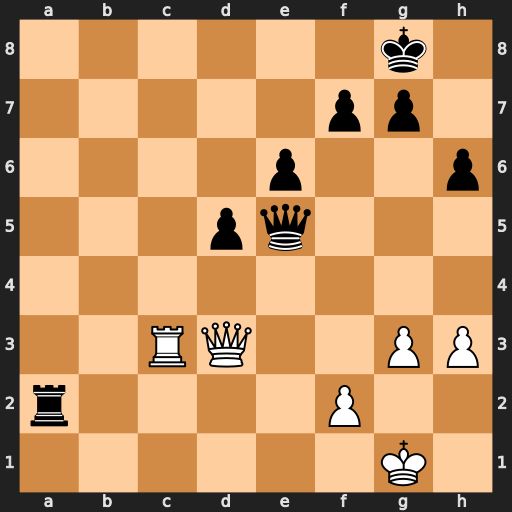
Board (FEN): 6k1/5pp1/4p2p/3pq3/8/2RQ2PP/r4P2/6K1
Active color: w
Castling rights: -
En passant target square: -
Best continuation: Rc8#